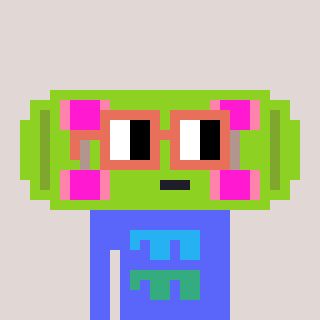
a pixel art character with square orange glasses, a skateboard-shaped head and a purple-colored body on a warm background